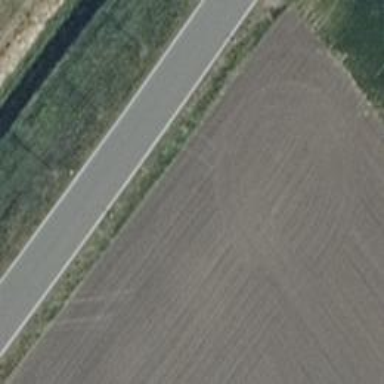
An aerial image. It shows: Asphalt road classified as tertiary.